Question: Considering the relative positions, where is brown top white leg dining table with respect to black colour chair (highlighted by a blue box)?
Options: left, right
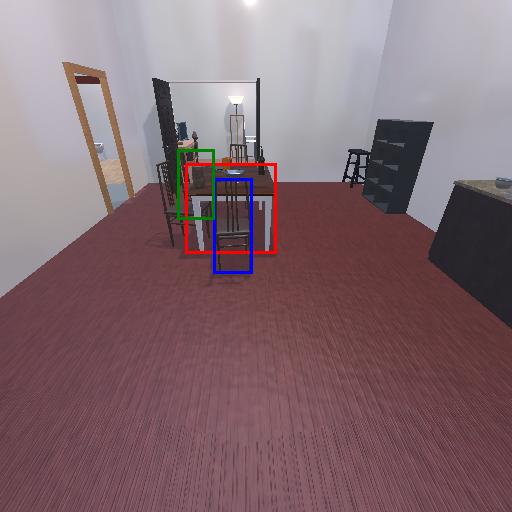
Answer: left